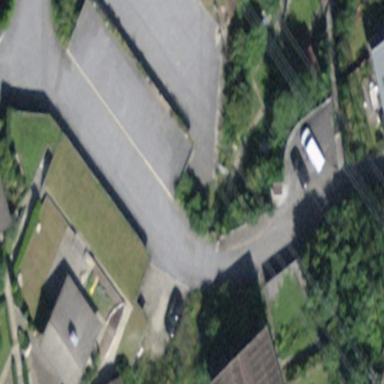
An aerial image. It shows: Garage building with parking facility on the surface.